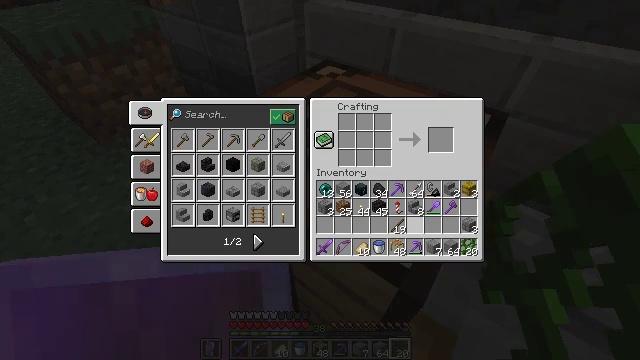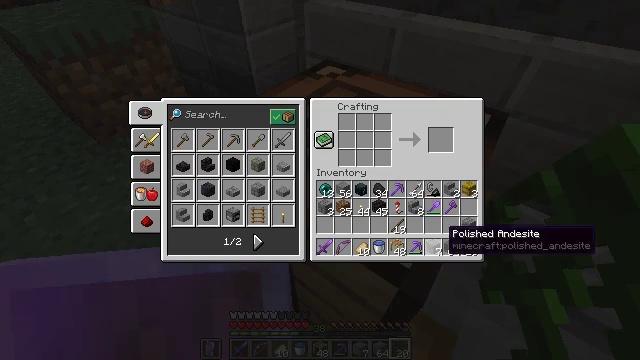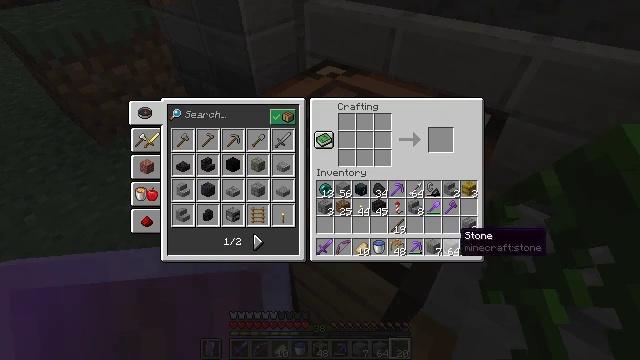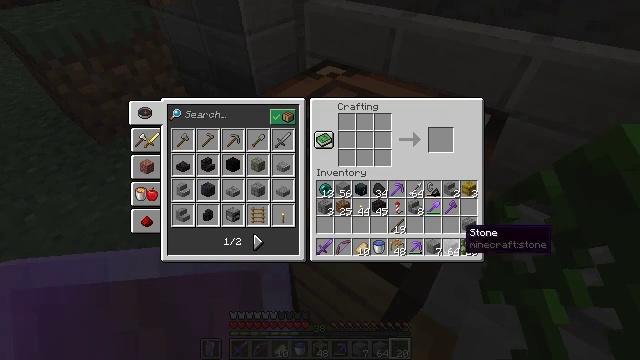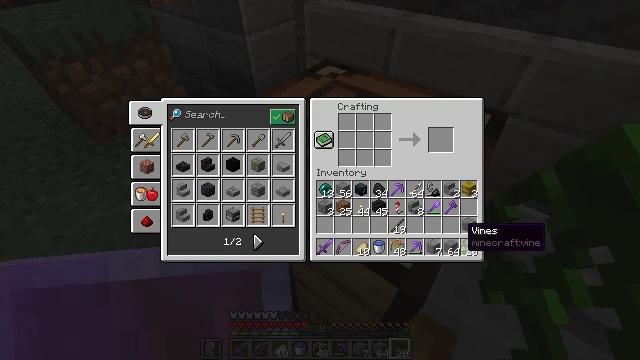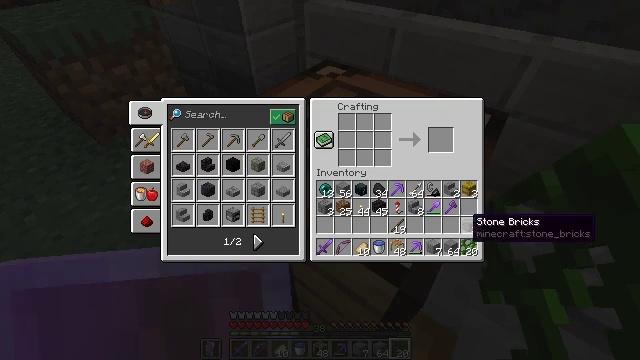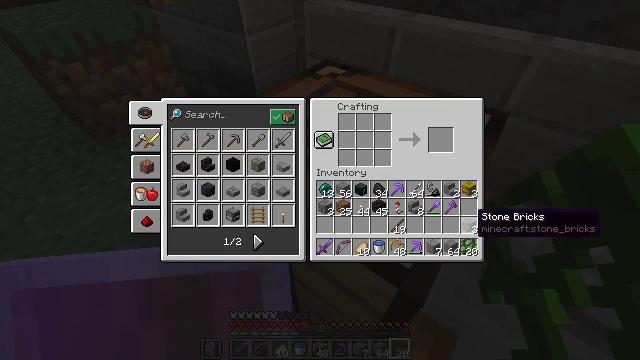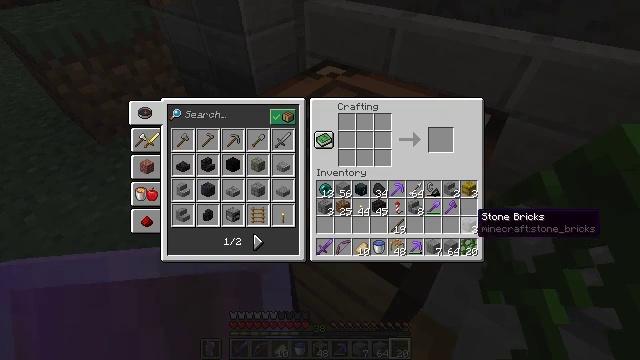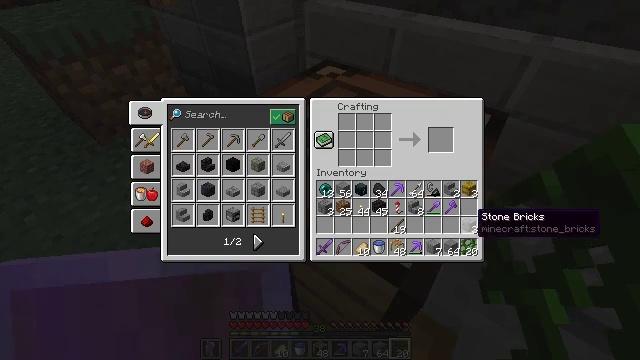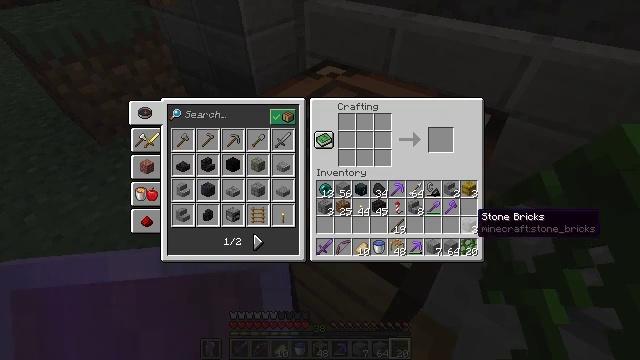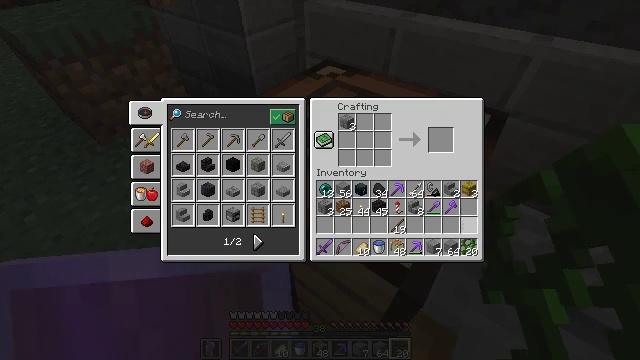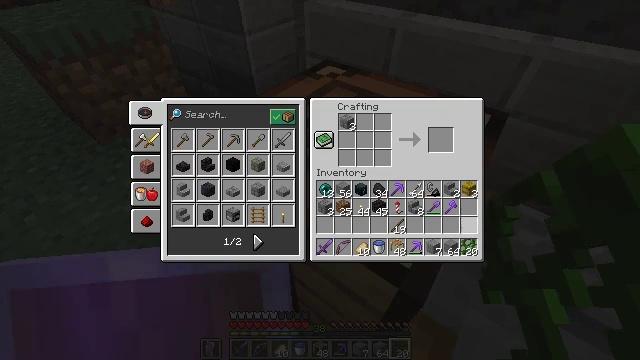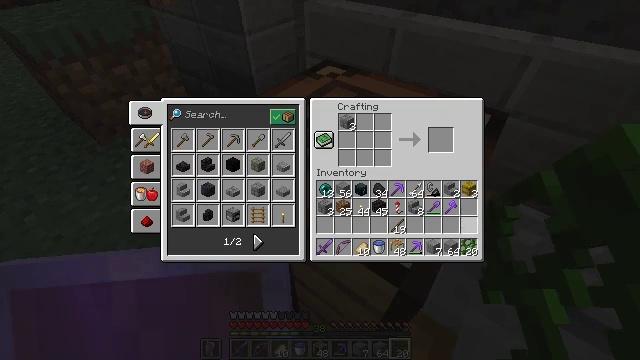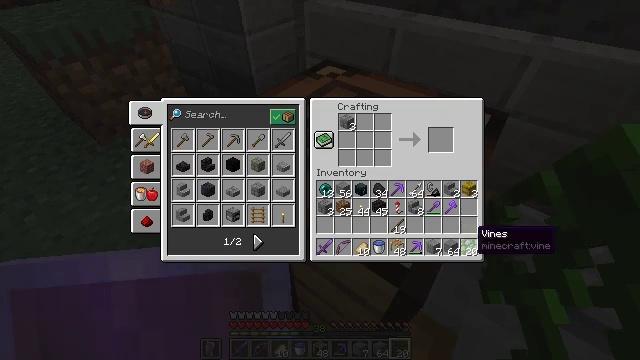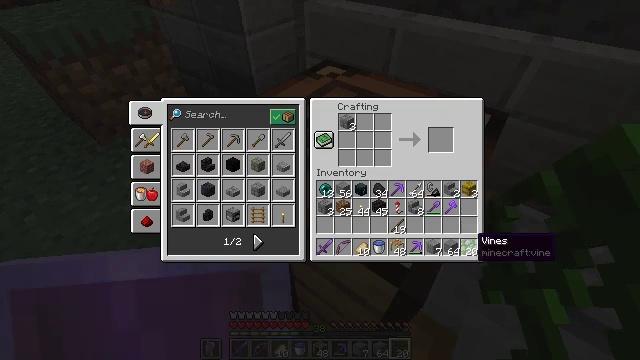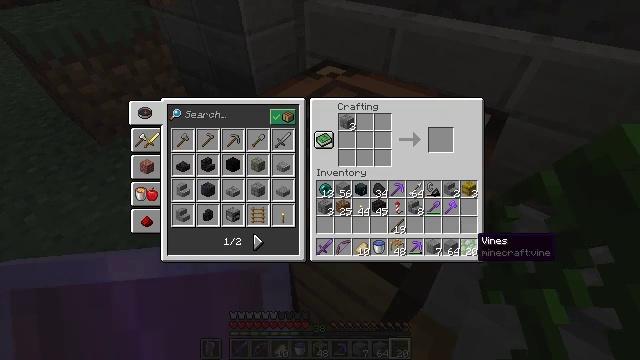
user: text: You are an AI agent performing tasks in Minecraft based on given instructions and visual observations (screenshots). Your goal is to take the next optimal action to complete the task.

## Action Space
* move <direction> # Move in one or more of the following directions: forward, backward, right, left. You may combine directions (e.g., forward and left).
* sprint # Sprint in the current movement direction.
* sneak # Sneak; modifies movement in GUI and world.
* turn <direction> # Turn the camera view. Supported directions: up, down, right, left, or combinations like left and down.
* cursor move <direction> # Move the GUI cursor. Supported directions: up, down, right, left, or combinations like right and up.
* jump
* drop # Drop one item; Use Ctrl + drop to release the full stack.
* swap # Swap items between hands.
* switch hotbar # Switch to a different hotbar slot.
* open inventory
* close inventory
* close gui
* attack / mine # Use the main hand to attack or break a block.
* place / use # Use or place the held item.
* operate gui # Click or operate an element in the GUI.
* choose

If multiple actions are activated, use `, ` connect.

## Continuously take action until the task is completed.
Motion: motion action
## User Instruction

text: craft item mossy stone bricks
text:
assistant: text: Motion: turn right and down
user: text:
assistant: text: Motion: turn right
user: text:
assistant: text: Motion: sneak
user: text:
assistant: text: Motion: sneak
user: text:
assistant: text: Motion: sneak, turn up
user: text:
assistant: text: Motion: sneak
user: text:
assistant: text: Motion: sneak
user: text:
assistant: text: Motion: sneak
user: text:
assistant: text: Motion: sneak
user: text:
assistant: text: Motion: sneak, attack / mine
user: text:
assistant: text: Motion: sneak, attack / mine
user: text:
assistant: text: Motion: sneak, attack / mine
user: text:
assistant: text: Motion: sneak, turn down
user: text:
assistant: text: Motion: sneak
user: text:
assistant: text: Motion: sneak
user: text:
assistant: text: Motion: sneak
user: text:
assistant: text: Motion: sneak, attack / mine
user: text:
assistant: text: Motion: sneak, attack / mine
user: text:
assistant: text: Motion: sneak, turn up
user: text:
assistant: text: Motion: sneak, turn up
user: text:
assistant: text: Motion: sneak, turn up
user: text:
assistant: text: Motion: sneak, turn up
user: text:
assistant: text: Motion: sneak
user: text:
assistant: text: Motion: sneak
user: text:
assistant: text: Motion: sneak
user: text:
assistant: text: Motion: sneak, turn left and up
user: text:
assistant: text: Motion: sneak
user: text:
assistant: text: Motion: sneak
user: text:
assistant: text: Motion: sneak
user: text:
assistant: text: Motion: sneak